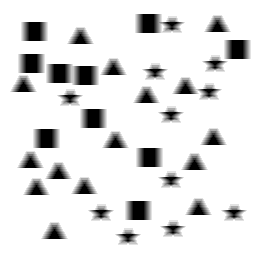
Squares: 10
Triangles: 15
Stars: 11
Total shapes: 36